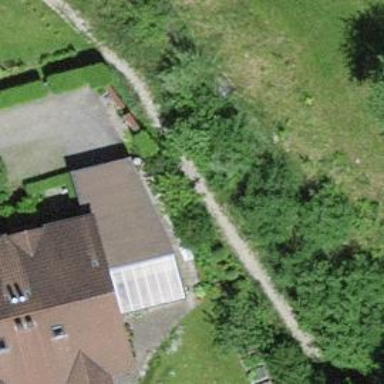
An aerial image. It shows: Unpaved footway.